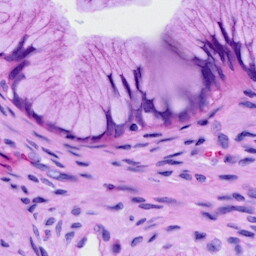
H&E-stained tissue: Cervix